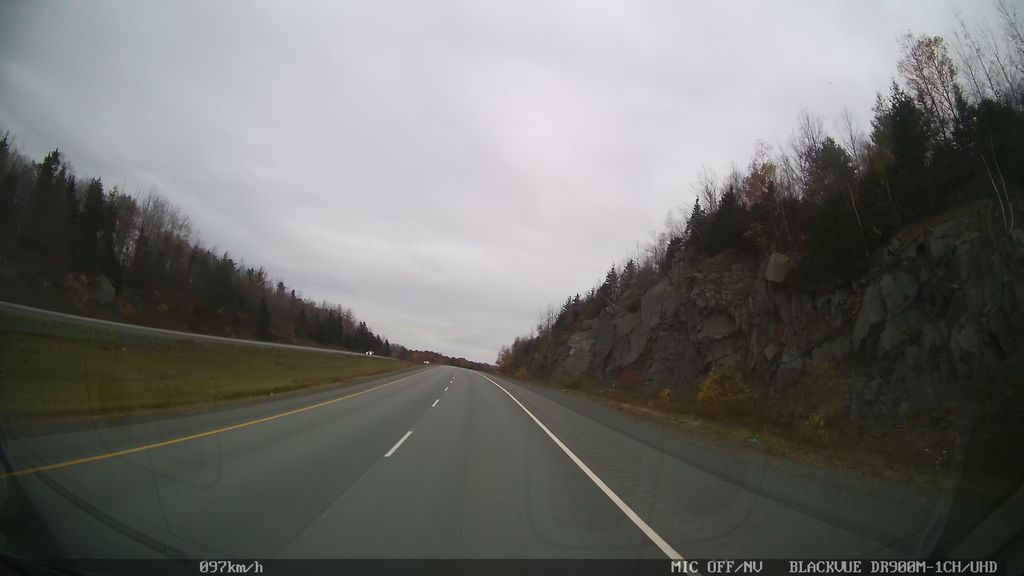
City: halifax